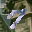
Label: 7